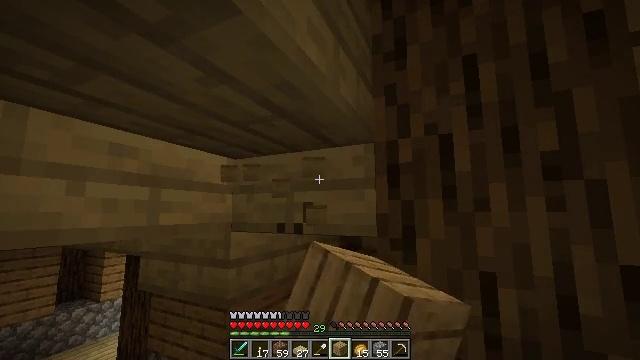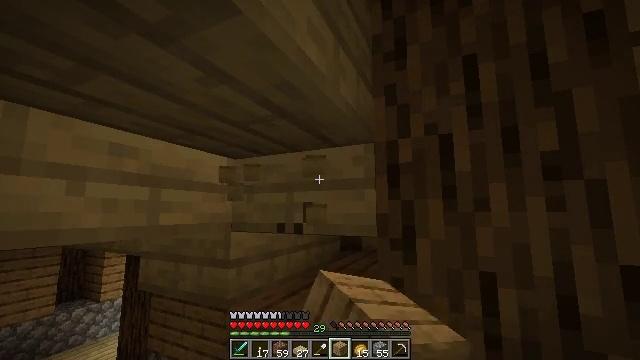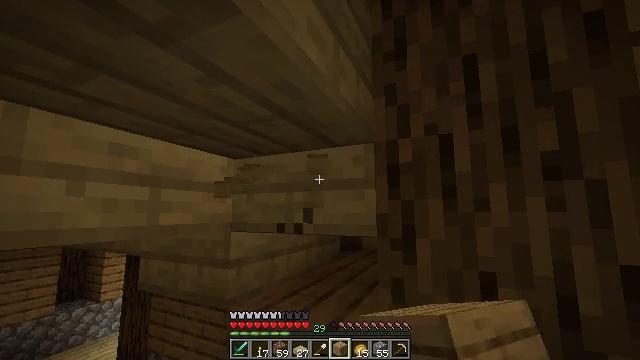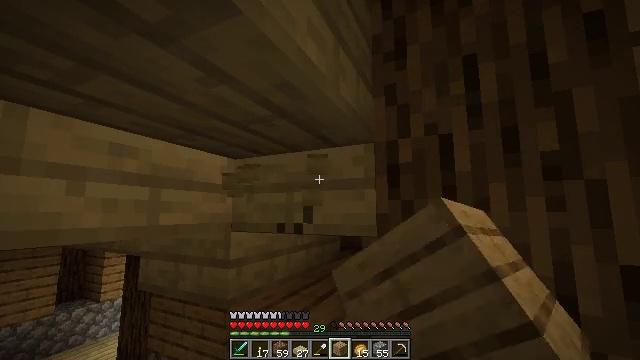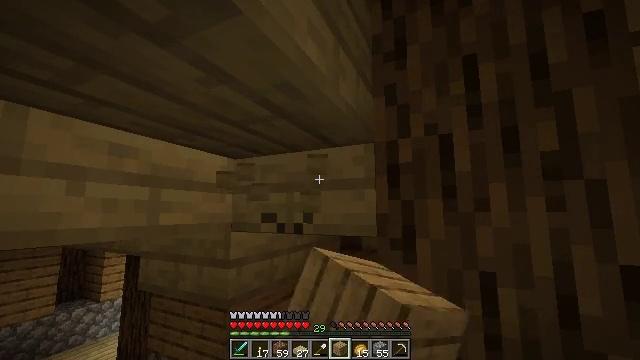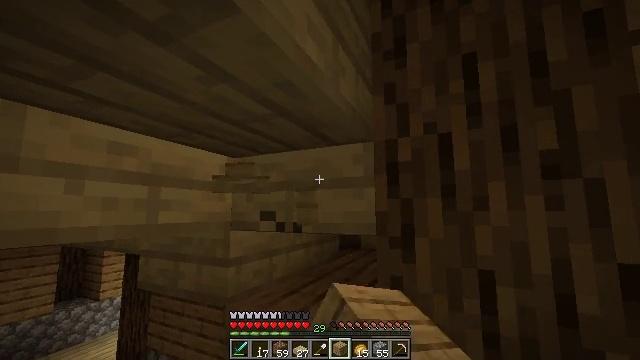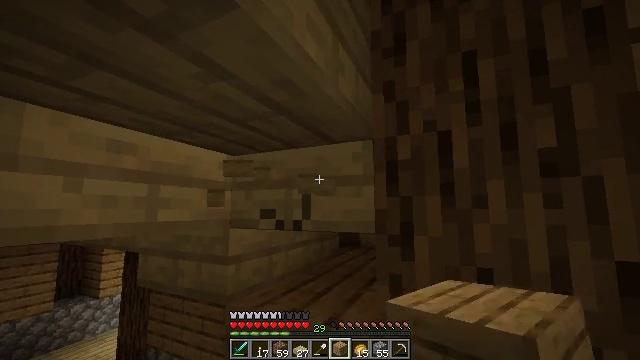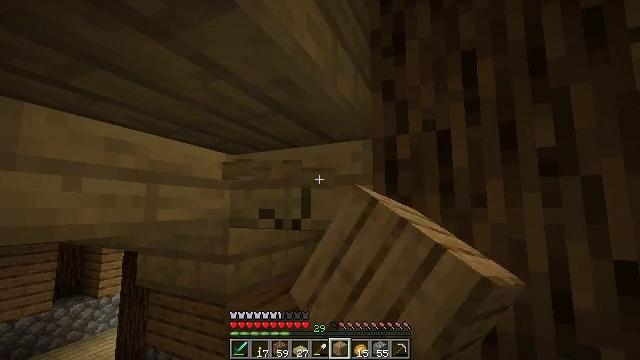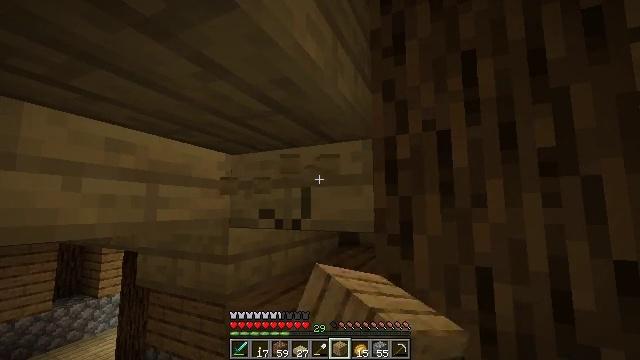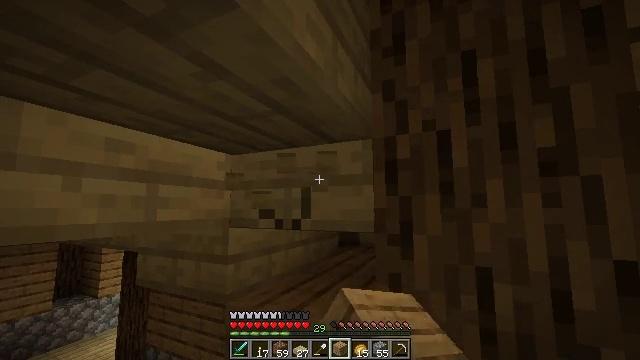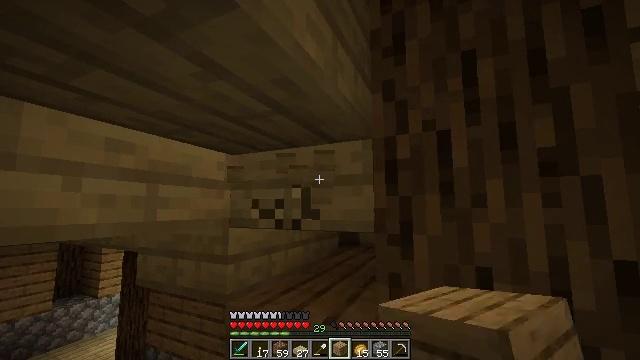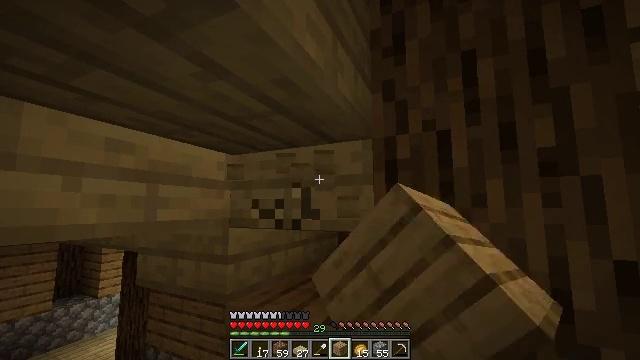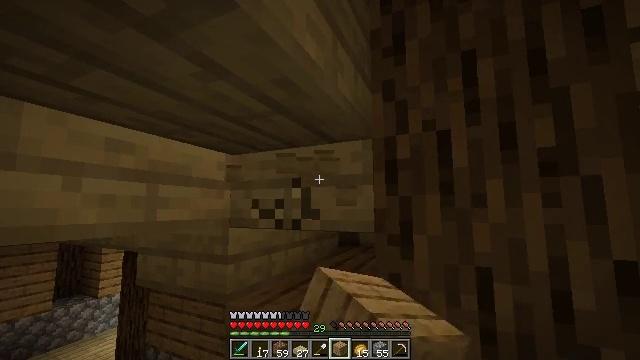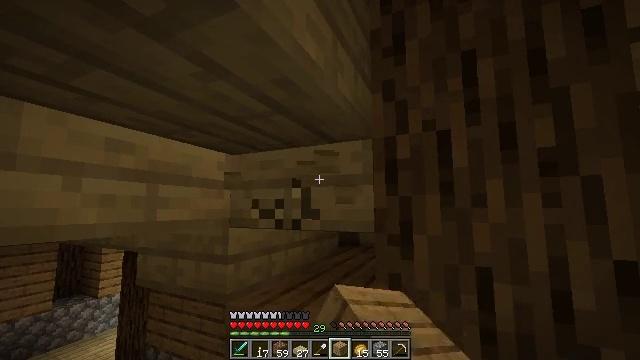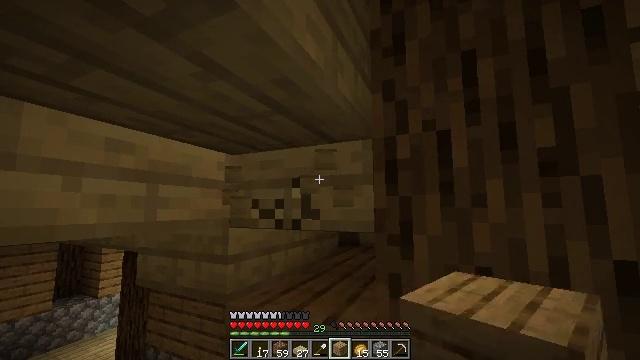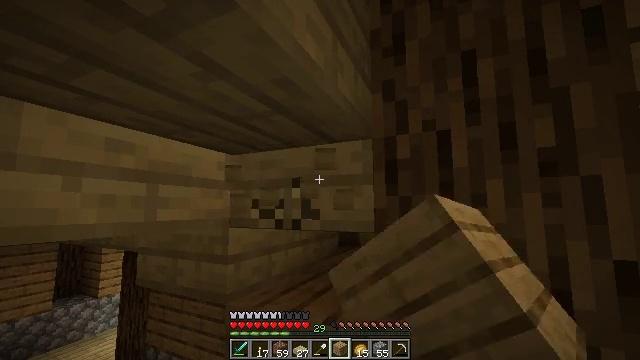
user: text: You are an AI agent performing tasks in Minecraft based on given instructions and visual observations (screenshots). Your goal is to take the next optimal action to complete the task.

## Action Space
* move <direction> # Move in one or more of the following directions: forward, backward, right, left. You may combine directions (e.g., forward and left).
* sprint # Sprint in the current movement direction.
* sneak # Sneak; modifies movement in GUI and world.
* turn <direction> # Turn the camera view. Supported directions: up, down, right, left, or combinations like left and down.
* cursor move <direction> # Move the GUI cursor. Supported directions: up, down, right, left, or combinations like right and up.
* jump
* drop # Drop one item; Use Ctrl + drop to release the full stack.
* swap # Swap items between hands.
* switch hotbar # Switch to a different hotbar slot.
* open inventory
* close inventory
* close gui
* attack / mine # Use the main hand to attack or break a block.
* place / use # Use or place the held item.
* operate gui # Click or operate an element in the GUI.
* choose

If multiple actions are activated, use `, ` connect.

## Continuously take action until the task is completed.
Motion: motion action
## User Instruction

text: Gather birch slab by attacking it.
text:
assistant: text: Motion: attack / mine
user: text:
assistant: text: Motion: attack / mine
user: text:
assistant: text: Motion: attack / mine
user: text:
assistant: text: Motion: attack / mine
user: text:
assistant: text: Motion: attack / mine
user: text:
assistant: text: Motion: attack / mine
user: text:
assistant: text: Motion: attack / mine
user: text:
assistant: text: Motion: attack / mine
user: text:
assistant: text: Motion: attack / mine
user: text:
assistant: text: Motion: attack / mine
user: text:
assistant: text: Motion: attack / mine
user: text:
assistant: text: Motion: attack / mine
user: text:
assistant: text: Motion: attack / mine
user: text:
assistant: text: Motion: attack / mine
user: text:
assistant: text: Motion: attack / mine
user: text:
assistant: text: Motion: attack / mine
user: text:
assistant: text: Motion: attack / mine
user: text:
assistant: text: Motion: attack / mine
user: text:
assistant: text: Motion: attack / mine
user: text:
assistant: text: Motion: attack / mine
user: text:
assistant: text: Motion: attack / mine
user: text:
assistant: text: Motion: attack / mine
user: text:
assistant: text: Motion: attack / mine
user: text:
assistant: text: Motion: attack / mine
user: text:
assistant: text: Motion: attack / mine
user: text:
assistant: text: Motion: attack / mine
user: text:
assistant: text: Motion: attack / mine
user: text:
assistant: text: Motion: attack / mine
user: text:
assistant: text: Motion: attack / mine
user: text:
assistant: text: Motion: attack / mine